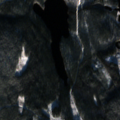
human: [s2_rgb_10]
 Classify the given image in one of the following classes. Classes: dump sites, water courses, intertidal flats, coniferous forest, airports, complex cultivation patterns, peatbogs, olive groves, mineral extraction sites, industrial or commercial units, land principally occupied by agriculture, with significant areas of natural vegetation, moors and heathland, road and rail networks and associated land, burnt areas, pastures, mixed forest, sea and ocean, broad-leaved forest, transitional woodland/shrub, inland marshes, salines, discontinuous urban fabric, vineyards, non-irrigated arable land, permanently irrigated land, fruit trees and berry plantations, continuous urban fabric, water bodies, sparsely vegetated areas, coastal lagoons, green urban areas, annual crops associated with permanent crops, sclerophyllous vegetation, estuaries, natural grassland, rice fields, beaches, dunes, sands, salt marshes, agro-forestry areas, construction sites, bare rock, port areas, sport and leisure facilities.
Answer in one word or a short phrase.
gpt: coniferous forest, mixed forest, water bodies